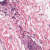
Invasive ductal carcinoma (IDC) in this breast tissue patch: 0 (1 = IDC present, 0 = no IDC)